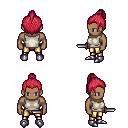
a pixel art fantasy rpg character, male body template, human, dark skin, white sleeveless shirt, gold greaves, ruby red short topknot hairstyle, metal boots, dagger, four views (front, back, left, right), 2x2 character sprite sheet, small pixel art, hard edges, no anti-aliasing